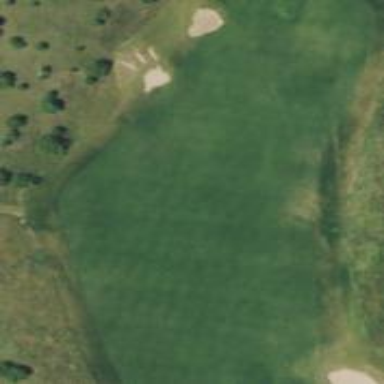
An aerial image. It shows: Golf fairway surrounded by grass.